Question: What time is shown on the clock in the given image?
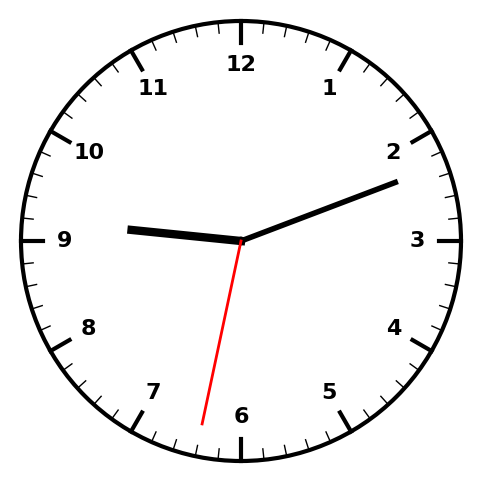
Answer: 09:11:32